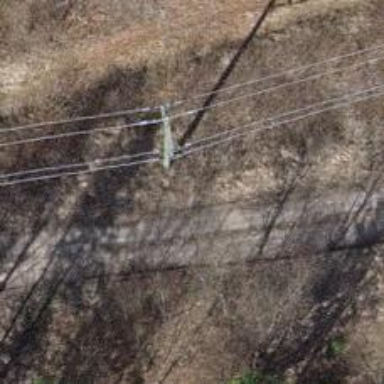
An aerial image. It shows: Three cables of power line.